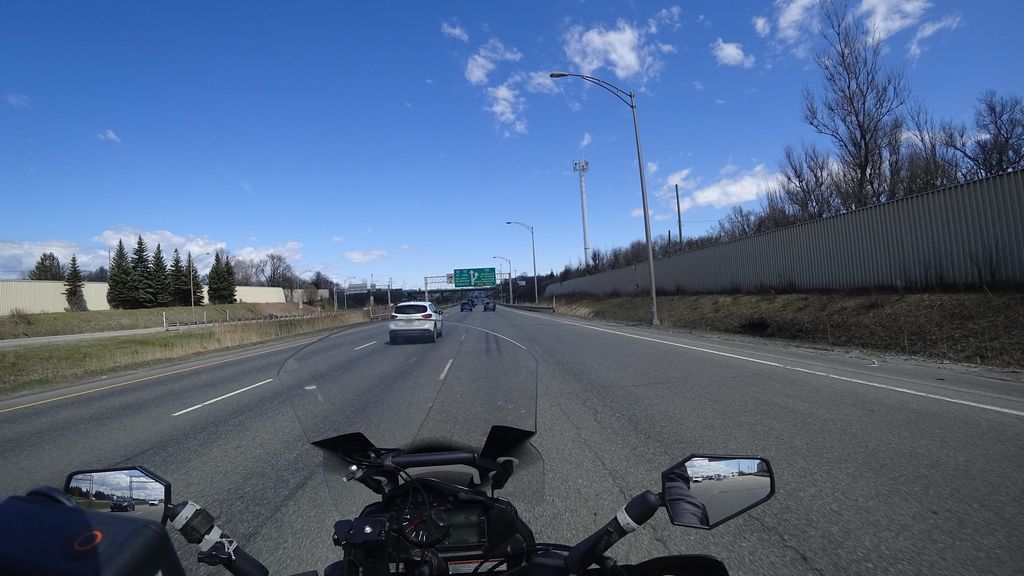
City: quebec_city